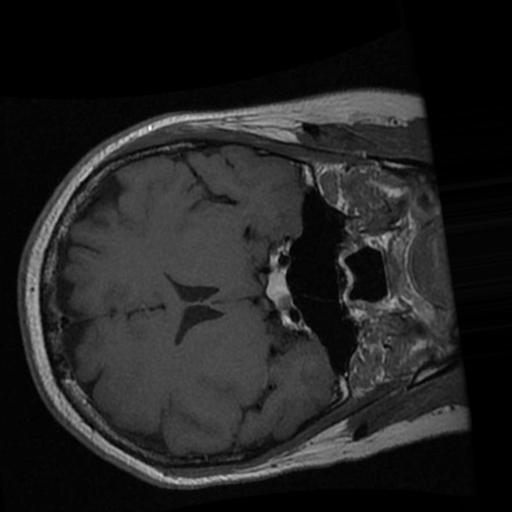
Label: brain_tumor